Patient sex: M
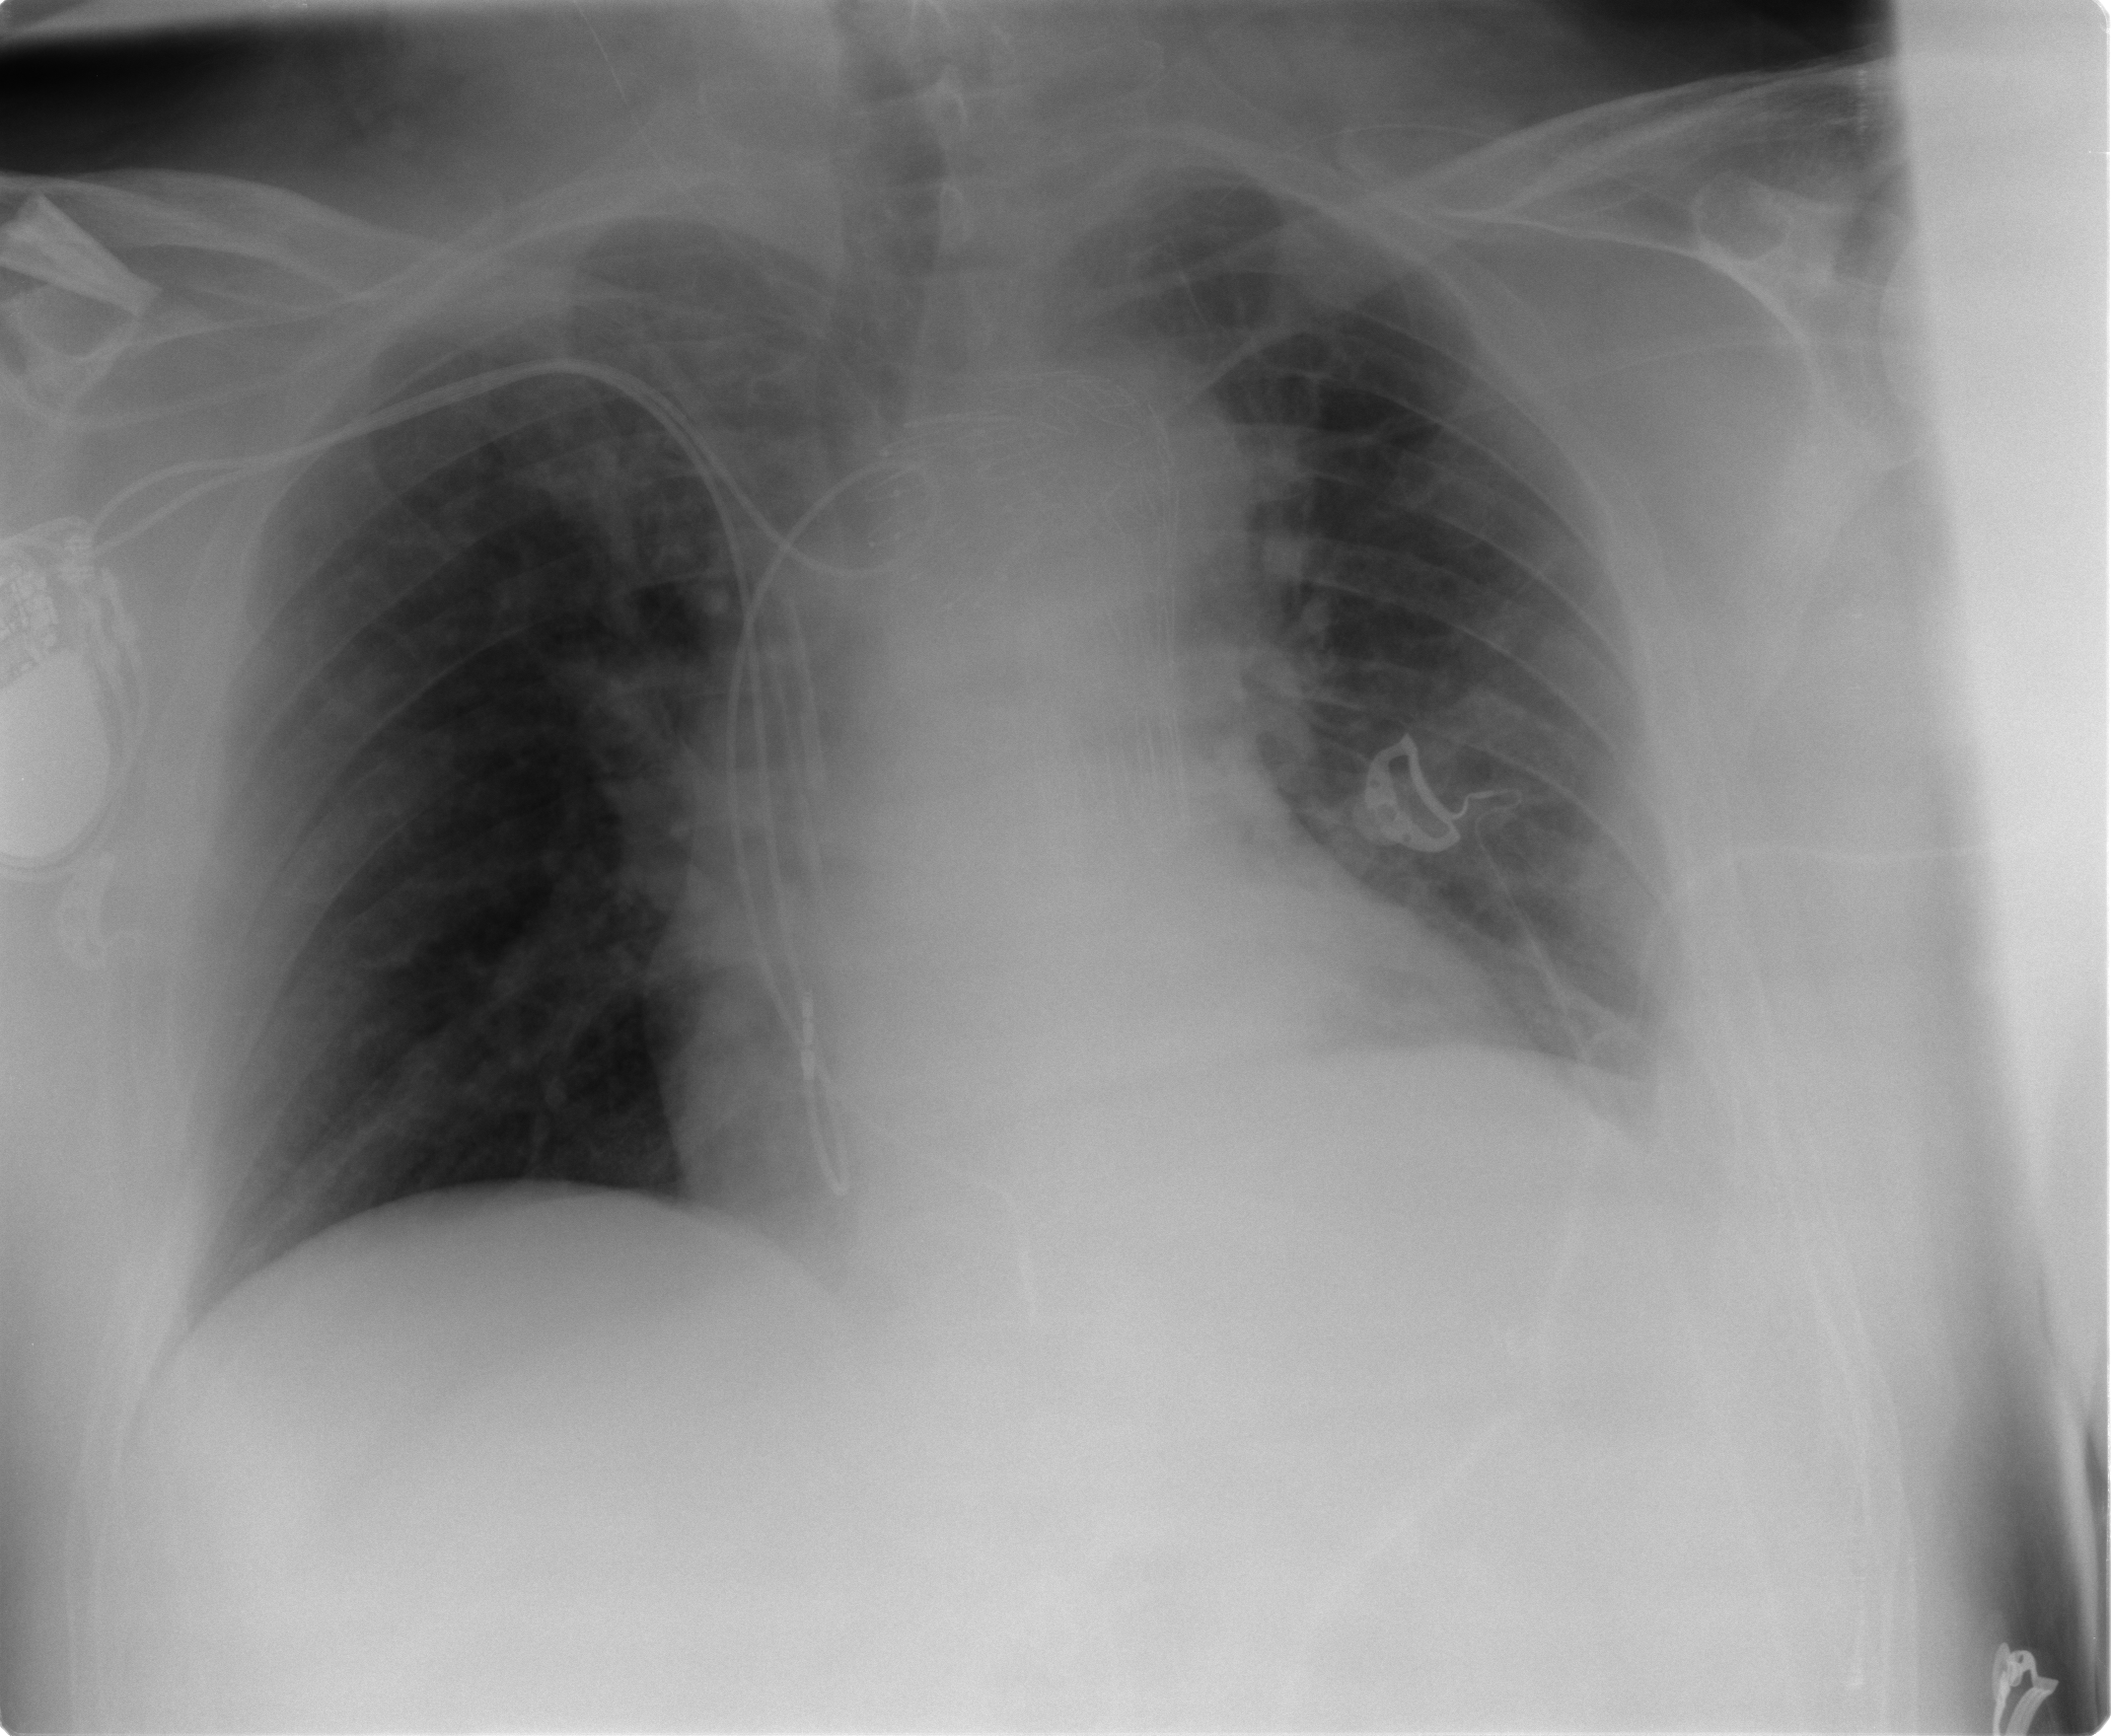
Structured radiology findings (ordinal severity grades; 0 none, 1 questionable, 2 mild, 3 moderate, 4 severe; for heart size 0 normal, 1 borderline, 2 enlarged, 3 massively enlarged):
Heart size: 0
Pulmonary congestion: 2
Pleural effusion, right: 0
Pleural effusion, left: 1
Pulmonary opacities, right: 0
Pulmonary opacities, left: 1
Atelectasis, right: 0
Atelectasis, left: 0